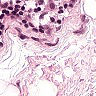
Metastatic tissue present: no